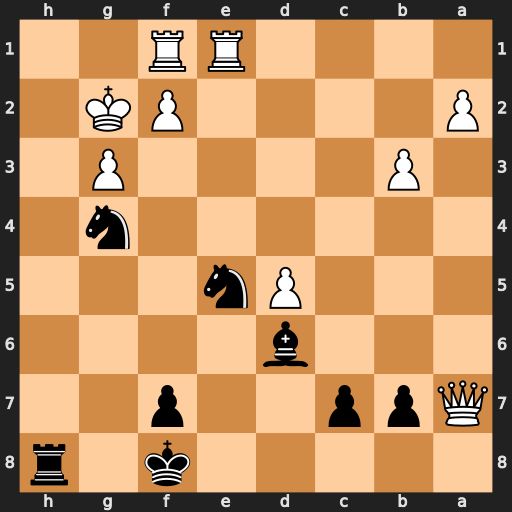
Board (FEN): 5k1r/Qpp2p2/3b4/3Pn3/6n1/1P4P1/P4PK1/4RR2
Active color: b
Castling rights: -
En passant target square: -
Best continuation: Rh2+ Kg1 Nf3#